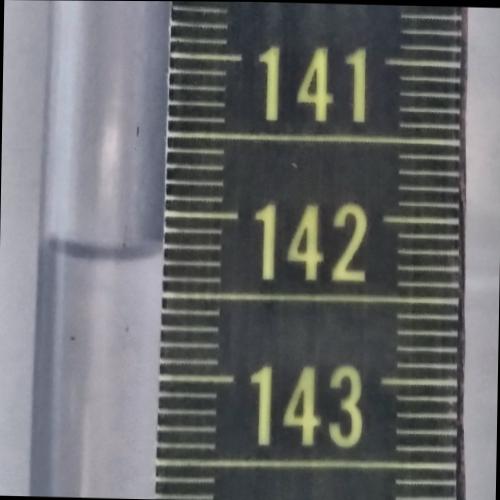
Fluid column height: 142.3 cm